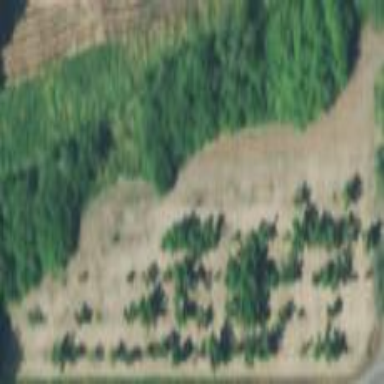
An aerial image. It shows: Orchard with hazel plants. The trees are broadleaved and deciduous.